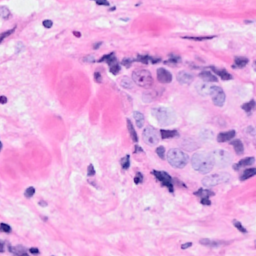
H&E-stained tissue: Breast